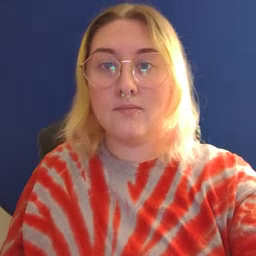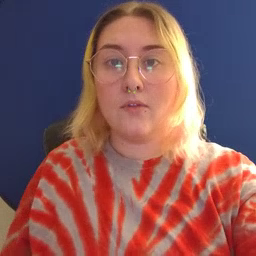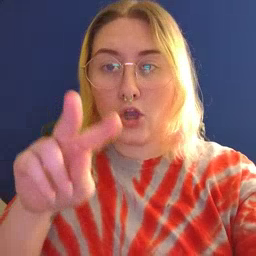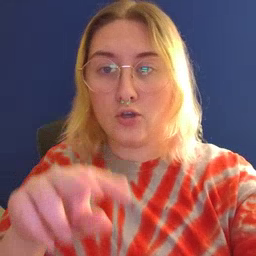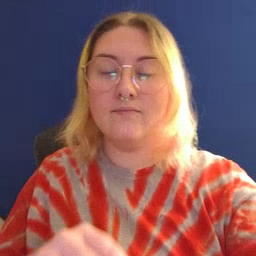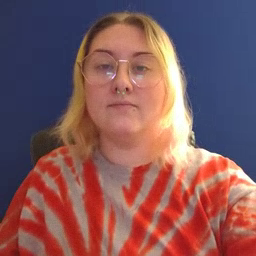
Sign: look